Question: If your native language is not EN_US or you know any other spoken language just fine you can easily contribute!)
<URL>
<URL>

**
'''
Bahasa Indonesia
Bahasa Melayu
Catala
Cesky
Dansk
Deutsch
Eesti
Ellenika
Espanol
Esperanto
Euskara
frsy
Francais
Galego
`bryt
Hrvatski
Italiano
hangugeo
Lietuviu
Magyar
Nederlands
Ri Ben Yu
Norsk (bokmal)
Norsk (nynorsk)
Polski
Portugues
Romana
Russkii
Slovencina
Slovenscina
Srpski / Srpski
Suomi
Svenska
aithy
Tieng Viet
Turkce
Ukrayins'ka
Zhong Wen
'''
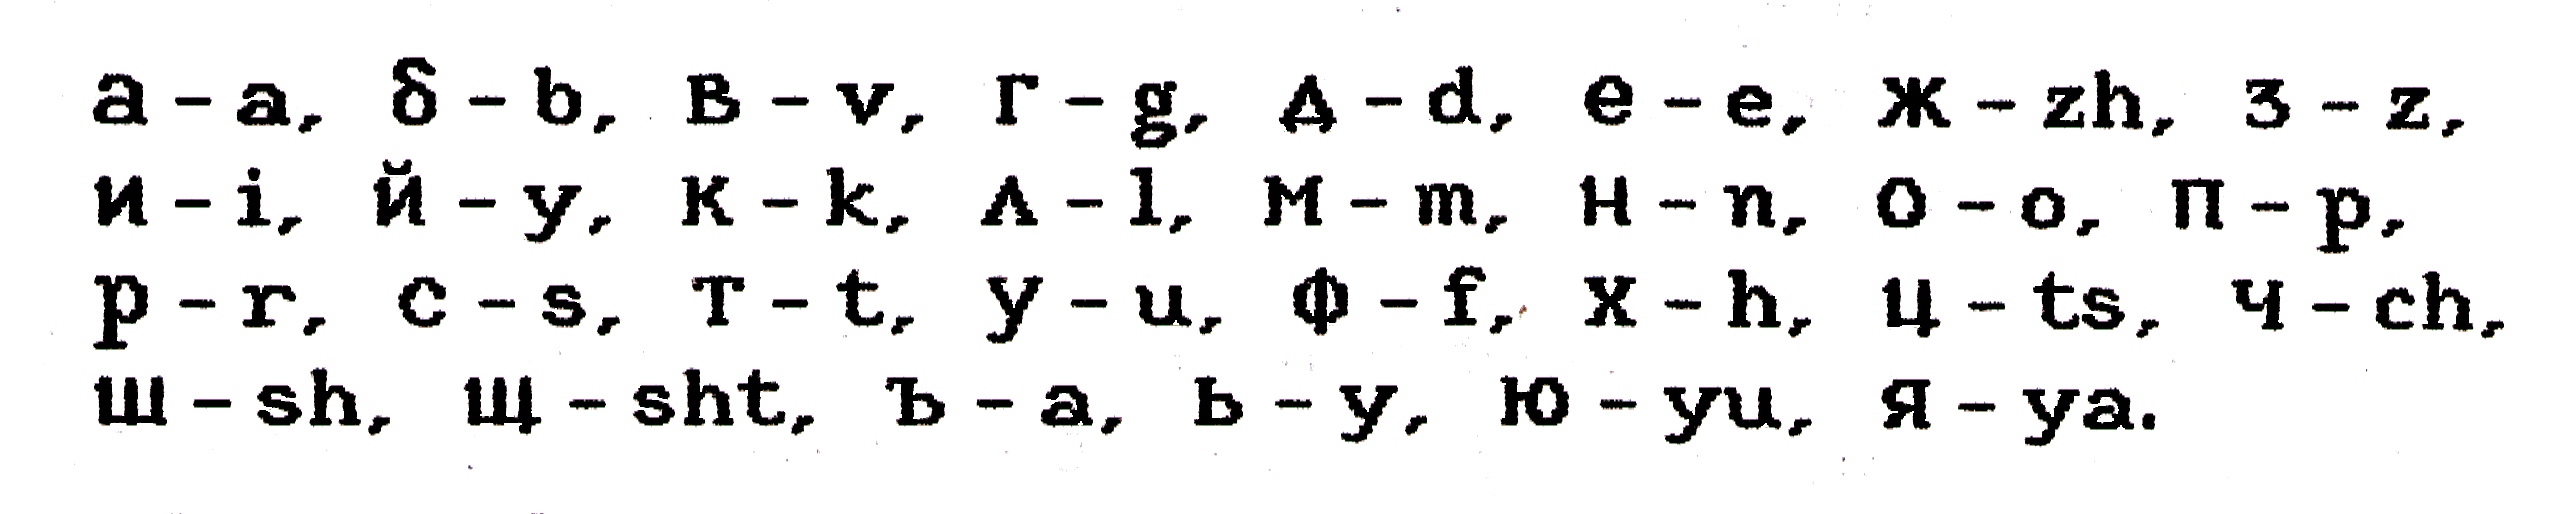
Answer: Many transliteration systems for Ukrainian can be found <URL>
P.S. Probably the best transliteration table for Ukrainian:
<URL>
<URL>